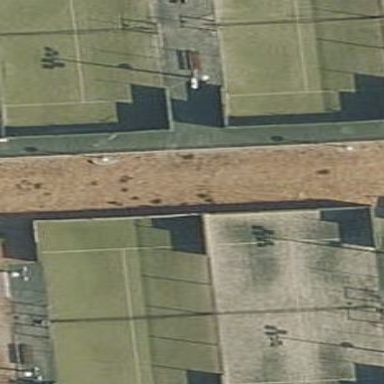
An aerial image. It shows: Paddle tennis court on leisure land pitch.